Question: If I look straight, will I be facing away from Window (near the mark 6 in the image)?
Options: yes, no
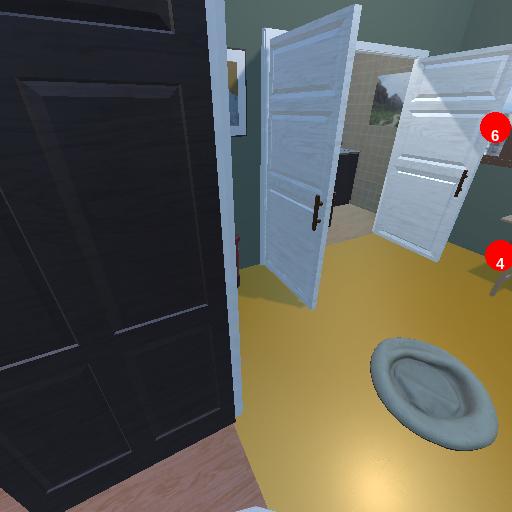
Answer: yes